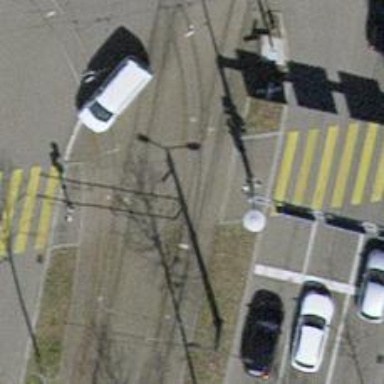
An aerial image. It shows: Tram crossing on the railway.